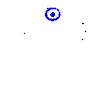
Particle: pion